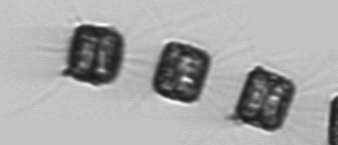
Label: Thalassiosira